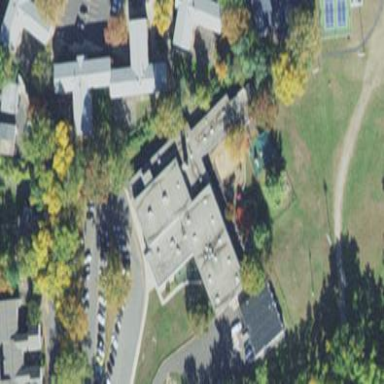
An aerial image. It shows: Part of building.